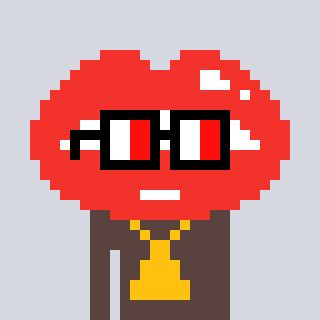
a pixel art character with square glasses with black frames and red eyes, a lips-shaped head and a darkbrown-colored body on a cool background